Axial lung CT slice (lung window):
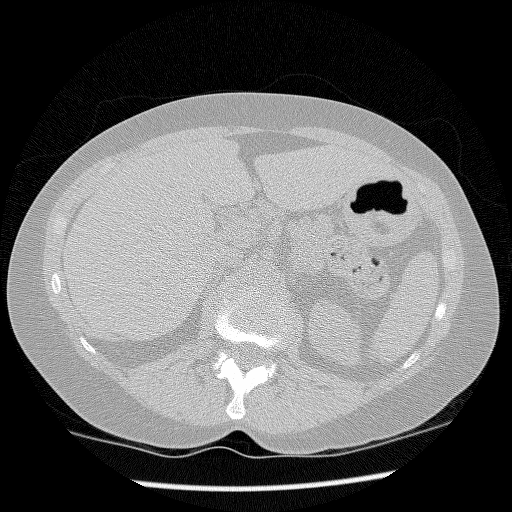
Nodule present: no